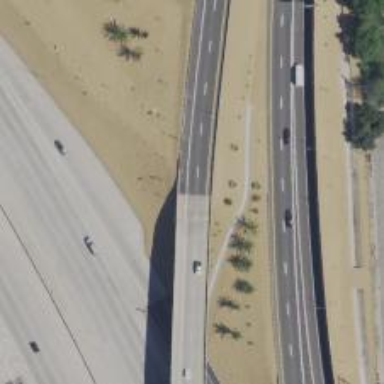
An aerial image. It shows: Motorway with embankment.